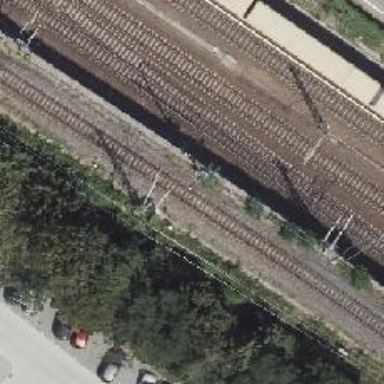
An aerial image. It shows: Railway signal.